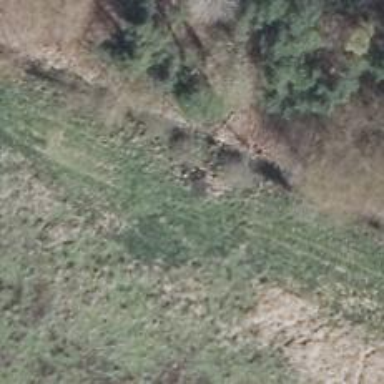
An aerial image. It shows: Hunting stand.